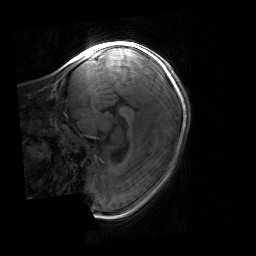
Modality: T1w
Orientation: sagittal
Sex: female
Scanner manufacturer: siemens
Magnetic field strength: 3 T
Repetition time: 1.9 s
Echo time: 0.00243 s